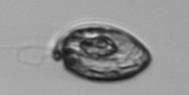
Label: Katodinium_or_Torodinium